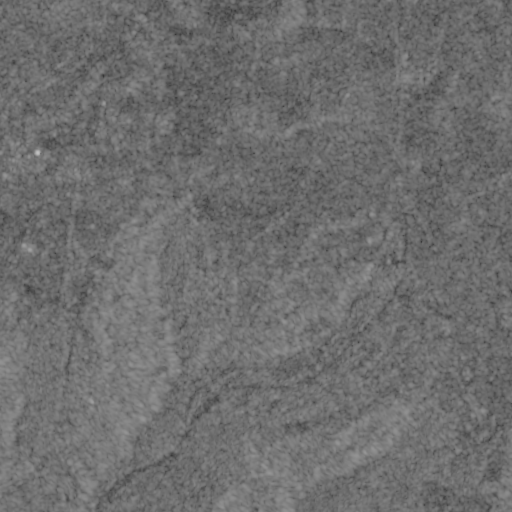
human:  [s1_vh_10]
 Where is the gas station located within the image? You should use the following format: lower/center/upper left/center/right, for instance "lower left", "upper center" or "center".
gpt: The gas station is located in the center right of the image.
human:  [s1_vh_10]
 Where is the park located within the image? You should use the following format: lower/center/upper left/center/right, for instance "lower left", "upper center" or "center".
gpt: The park is located in the center left of the image.
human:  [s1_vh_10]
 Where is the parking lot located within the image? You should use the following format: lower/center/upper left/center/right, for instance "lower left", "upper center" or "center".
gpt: The parking lot is located in the lower center of the image.
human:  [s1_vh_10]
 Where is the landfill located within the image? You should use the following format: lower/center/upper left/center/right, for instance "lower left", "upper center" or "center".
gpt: There is no landfill in the image.

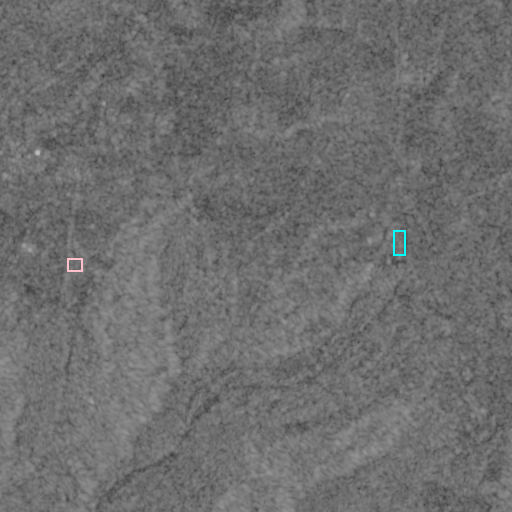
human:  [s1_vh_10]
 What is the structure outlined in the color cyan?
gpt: The structure outlined in cyan is a gas station.
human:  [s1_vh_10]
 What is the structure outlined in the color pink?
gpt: The structure outlined in pink is a park.
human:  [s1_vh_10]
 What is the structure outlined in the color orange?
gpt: There is no orange outline.